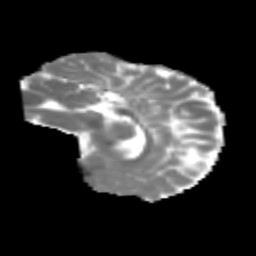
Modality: MD
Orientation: sagittal
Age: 6
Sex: male
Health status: healthy